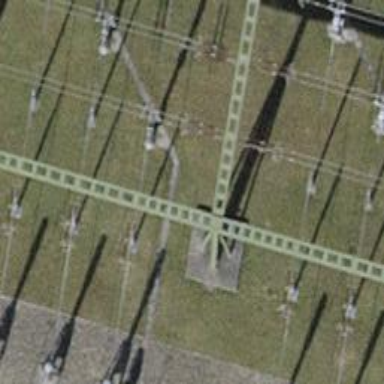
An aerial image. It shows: Power line carrying busbar.